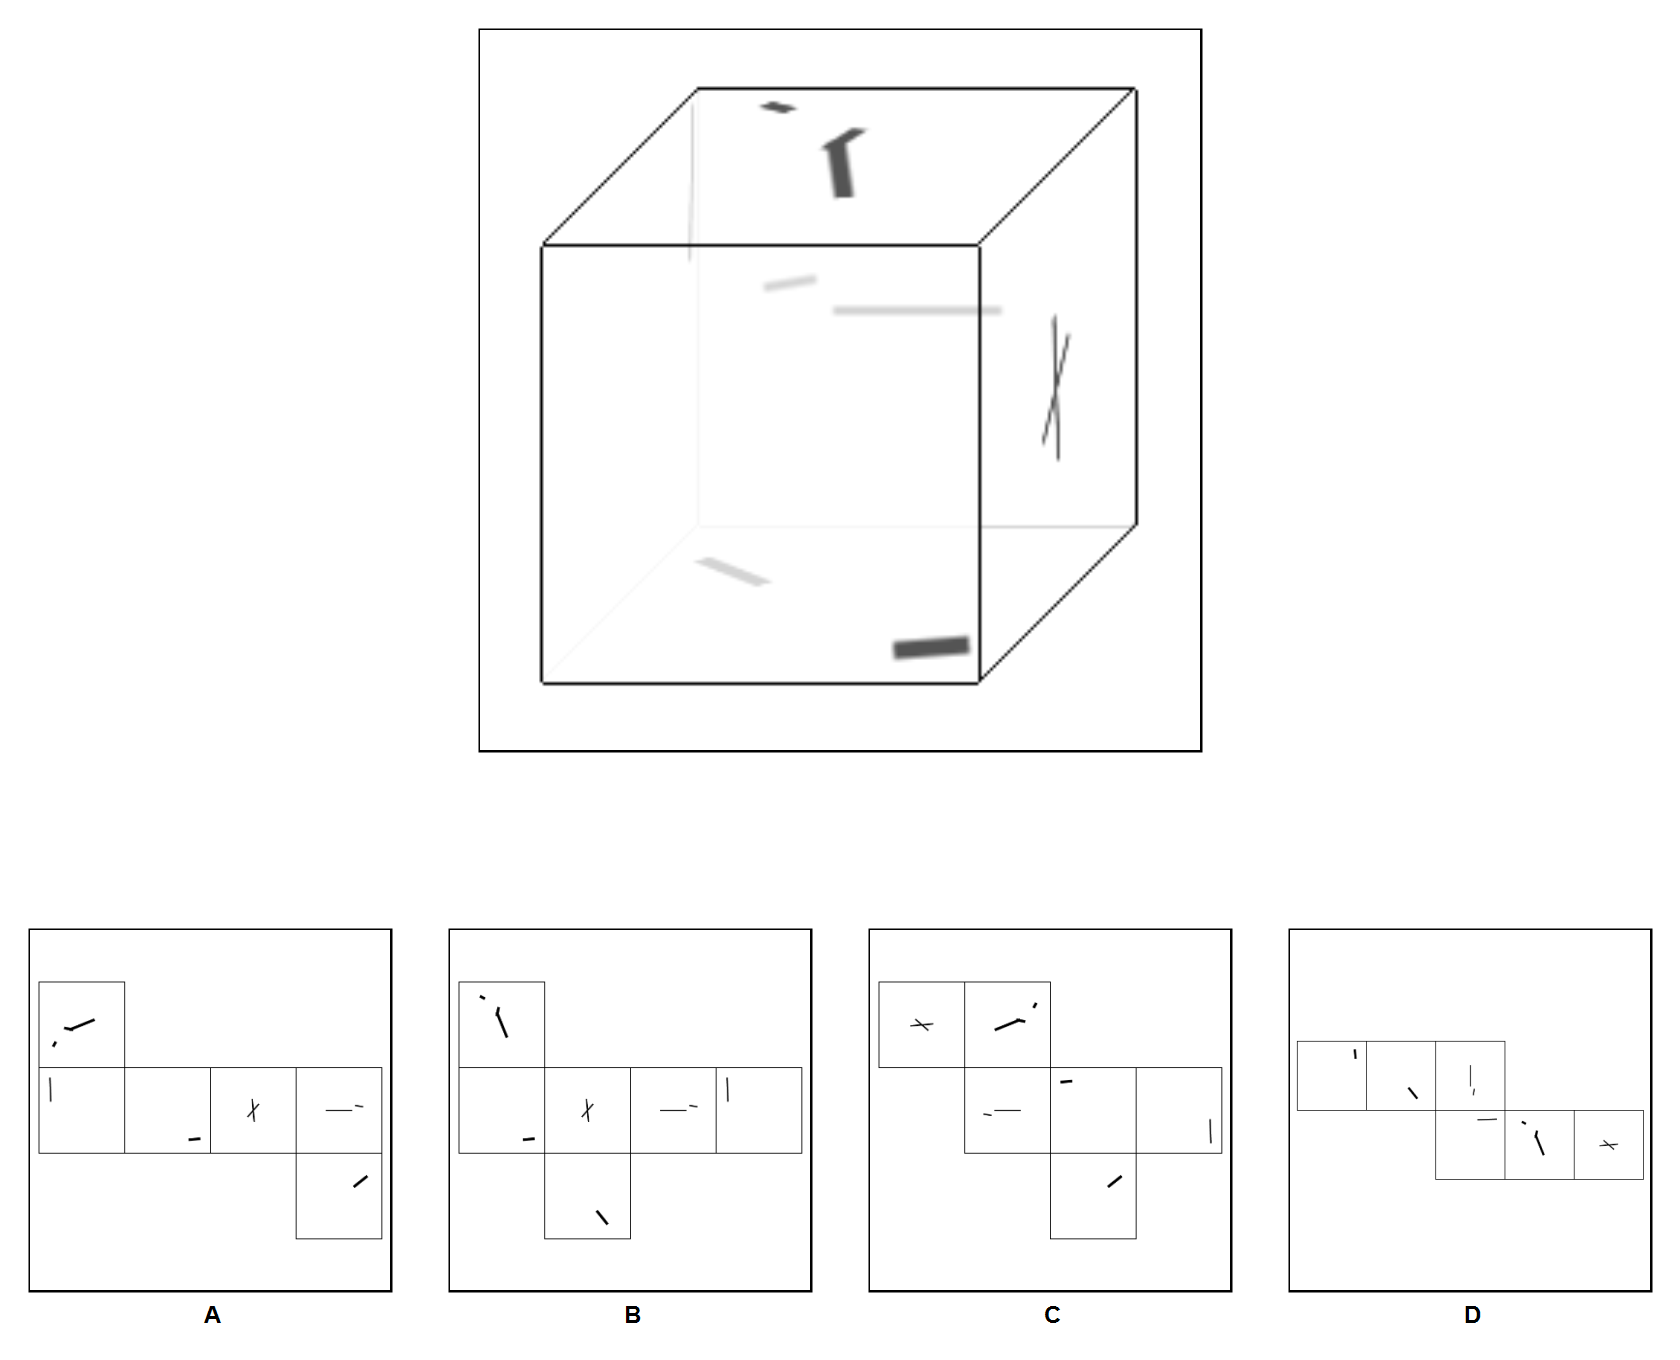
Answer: C